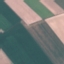
Land use / land cover class: AnnualCrop